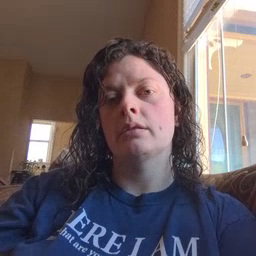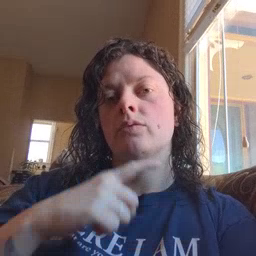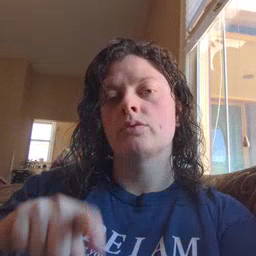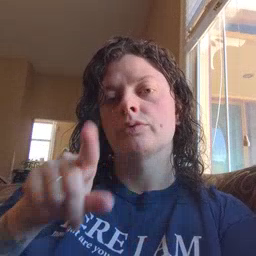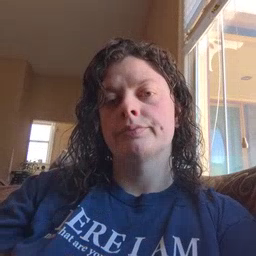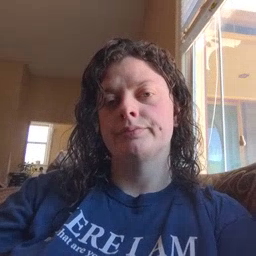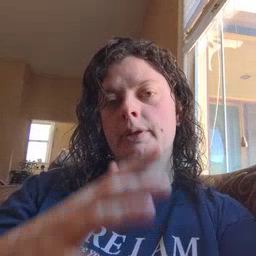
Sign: dryer